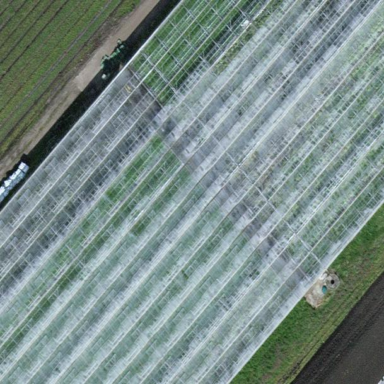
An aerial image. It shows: Greenhouse.